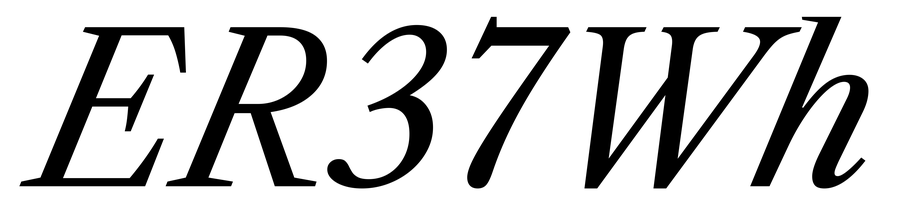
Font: LibreCaslonText-Italic_Italic